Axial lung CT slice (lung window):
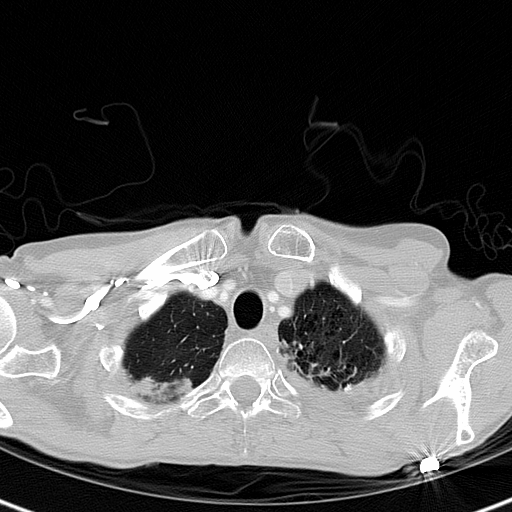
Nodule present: no